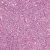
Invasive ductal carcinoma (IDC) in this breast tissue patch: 1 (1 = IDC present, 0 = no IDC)